Question: Goal:
Create a reciept in a4 size pdf in WPF
problem:
Don't know how to implement an across line in the document. That document will be created as a pdf file.
I know how to create and implement some text and picture that should be applied in the document but not a line.

This picture above this text do not have a across line in the sourcecode. Again, how do i create an across line between rows?
// Fullmetalboy
'''
namespace MediaStore.MenuCheckout
{
/// <summary>
/// Interaction logic for Reciept.xaml
/// </summary>
public partial class Reciept : UserControl
{
private Testt _Testt;
private ManagerCart _myManagerCart;
private ManagerProduct_SaleAndProductQuantity _myManagerProduct_SaleAndProductQuantity;
public Reciept(Testt pTestt, ManagerCart pManagerCart, ManagerProduct_SaleAndProductQuantity pManagerProduct_SaleAndProductQuantity)
{
InitializeComponent();
_Testt = pTestt;
_myManagerCart = pManagerCart;
_myManagerProduct_SaleAndProductQuantity = pManagerProduct_SaleAndProductQuantity;
}
private void btnClose_Click(object sender, RoutedEventArgs e)
{
_Testt.Close();
}
private int _header1 = 75;
private int _header2 = 200;
private int _header3 = 280;
private int _header4 = 480;
private int _header5 = 570;
private int _rowY = 60;
private void btnPrint_Click(object sender, RoutedEventArgs e)
{
PrintDialog myPrintDialog = new PrintDialog();
if (myPrintDialog.ShowDialog() == true)
{
// Create a myDrawingVisual for the page.
DrawingVisual myDrawingVisual = new DrawingVisual();
// Get the drawing context
using (DrawingContext myDrawingContext = myDrawingVisual.RenderOpen())
{
// Create headline
FormattedText headArticleNumber = new FormattedText("Article number", CultureInfo.CurrentCulture, FlowDirection.LeftToRight,
new Typeface("Verdana"), 12, Brushes.Black);
FormattedText headQuantity = new FormattedText("Quantity", CultureInfo.CurrentCulture, FlowDirection.LeftToRight,
new Typeface("Verdana"), 12, Brushes.Black);
FormattedText headName = new FormattedText("Name", CultureInfo.CurrentCulture, FlowDirection.LeftToRight,
new Typeface("Verdana"), 12, Brushes.Black);
FormattedText headPriceQTY = new FormattedText("Price/QTY", CultureInfo.CurrentCulture, FlowDirection.LeftToRight,
new Typeface("Verdana"), 12, Brushes.Black);
FormattedText headSum = new FormattedText("Sum", CultureInfo.CurrentCulture, FlowDirection.LeftToRight,
new Typeface("Verdana"), 12, Brushes.Black);
Point myPoint1 = new Point(_header1, _rowY);
Point myPoint2 = new Point(_header2, _rowY);
Point myPoint3 = new Point(_header3, _rowY);
Point myPoint4 = new Point(_header4, _rowY);
Point myPoint5 = new Point(_header5, _rowY);
// Draw the content.
myDrawingContext.DrawText(headArticleNumber, myPoint1);
myDrawingContext.DrawText(headQuantity, myPoint2);
myDrawingContext.DrawText(headName, myPoint3);
myDrawingContext.DrawText(headPriceQTY, myPoint4);
myDrawingContext.DrawText(headSum, myPoint5);
foreach(var a in _myManagerCart.GetAllProductFromCartList())
{
FormattedText articleNumber = new FormattedText(a._articleNumber.ToString(), CultureInfo.CurrentCulture, FlowDirection.LeftToRight,
new Typeface("Verdana"), 12, Brushes.Black);
FormattedText name = new FormattedText(a._name, CultureInfo.CurrentCulture, FlowDirection.LeftToRight,
new Typeface("Verdana"), 12, Brushes.Black);
FormattedText price = new FormattedText(a._price.ToString(), CultureInfo.CurrentCulture, FlowDirection.LeftToRight,
new Typeface("Verdana"), 12, Brushes.Black);
FormattedText quantity = new FormattedText(a._quantity.ToString(), CultureInfo.CurrentCulture, FlowDirection.LeftToRight,
new Typeface("Verdana"), 12, Brushes.Black);
FormattedText sum = new FormattedText(a._sum.ToString(), CultureInfo.CurrentCulture, FlowDirection.LeftToRight,
new Typeface("Verdana"), 12, Brushes.Black);
_rowY = _rowY + 60;
myPoint1 = new Point(_header1, _rowY);
myPoint2 = new Point(_header2, _rowY);
myPoint3 = new Point(_header3, _rowY);
myPoint4 = new Point(_header4, _rowY);
myPoint5 = new Point(_header5, _rowY);
myDrawingContext.DrawText(articleNumber, myPoint1);
myDrawingContext.DrawText(quantity, myPoint2);
myDrawingContext.DrawText(name, myPoint3);
myDrawingContext.DrawText(price, myPoint4);
myDrawingContext.DrawText(sum, myPoint5);
}
SalesTrans mySalesTrans = _myManagerProduct_SaleAndProductQuantity.RetrieveLatestReceiptInfo();
FormattedText totalCost = new FormattedText("Total cost: " + mySalesTrans._totalCost.ToString() + " dollar", CultureInfo.CurrentCulture, FlowDirection.LeftToRight,
new Typeface("Verdana"), 14, Brushes.Black);
totalCost.SetFontWeight(FontWeights.Bold);
FormattedText receiptNumber = new FormattedText("Reciept number: " + mySalesTrans._receiptNumber.ToString(), CultureInfo.CurrentCulture, FlowDirection.LeftToRight,
new Typeface("Verdana"), 12, Brushes.Black);
FormattedText salesDate = new FormattedText("Date: " + mySalesTrans._salesDate.ToString(), CultureInfo.CurrentCulture, FlowDirection.LeftToRight,
new Typeface("Verdana"), 12, Brushes.Black);
Point myPoint = new Point(_header5, _rowY + 80);
myDrawingContext.DrawText(totalCost, myPoint);
myPoint = new Point(_header5, _rowY + 120);
myDrawingContext.DrawText(receiptNumber, myPoint);
myPoint = new Point(_header5, _rowY + 160);
myDrawingContext.DrawText(salesDate, myPoint);
int sdf = 23;
}
// Print the myDrawingVisual.
myPrintDialog.PrintVisual(myDrawingVisual, "Receipt");
}
}
}
}
'''
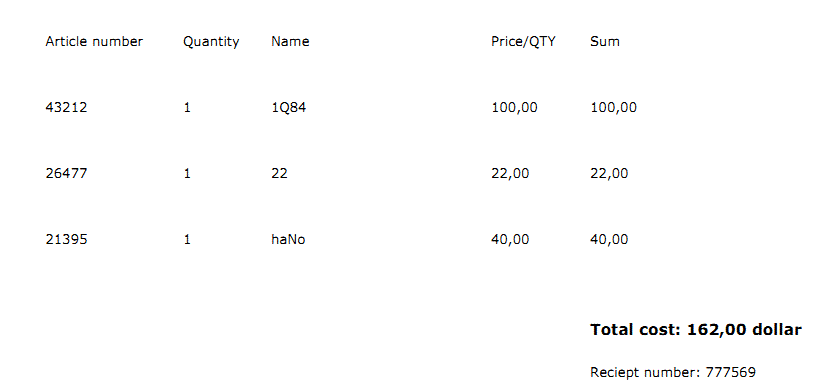
Answer: Here's the Basic Drawing in WPF <URL>